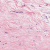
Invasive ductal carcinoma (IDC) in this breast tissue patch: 0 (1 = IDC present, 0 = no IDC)